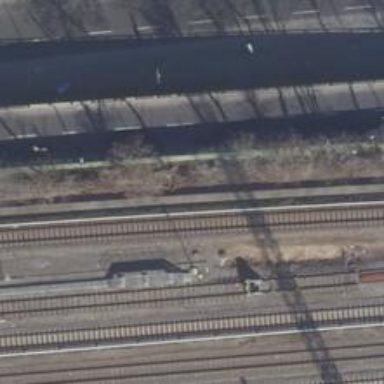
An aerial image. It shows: Light rail electrified railway.